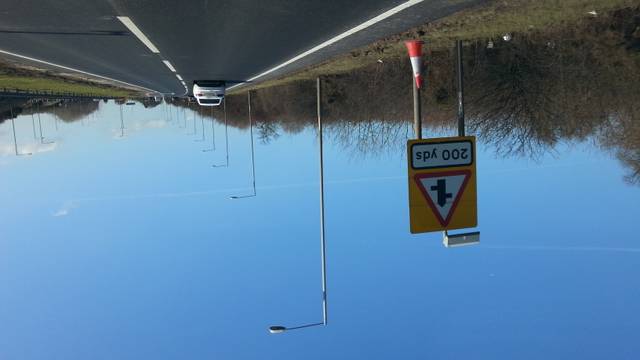
Region: United Kingdom
Coordinates: 53.134, -0.7231